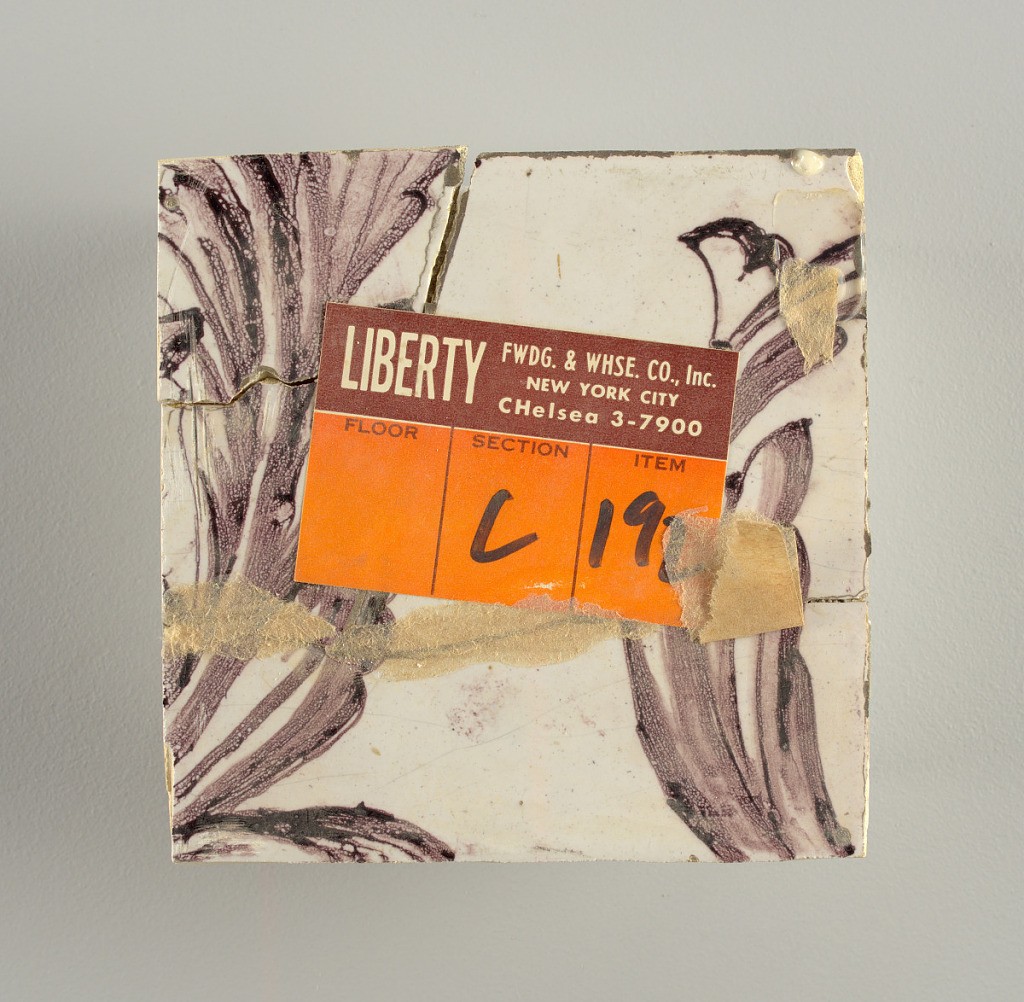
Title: Wall facing
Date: ca. 1725
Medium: Tin-glazed earthenware, underglaze
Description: Horizontal rectangle.  Thirty-seven tiles wide and twenty-one high with opening for door or window nineteen and one-half tiles high and twelve wide.  To left and right of opening, centered canopy above. Left, woman representing Hope, right, a sculputure urn.  Centered above opening, a mascaron.  Arabesque design of foliage.